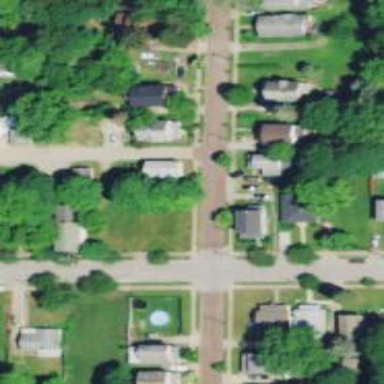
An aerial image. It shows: Neighborhood.